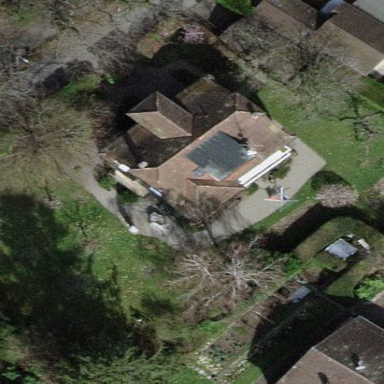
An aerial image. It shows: Garden enclosed by fence.